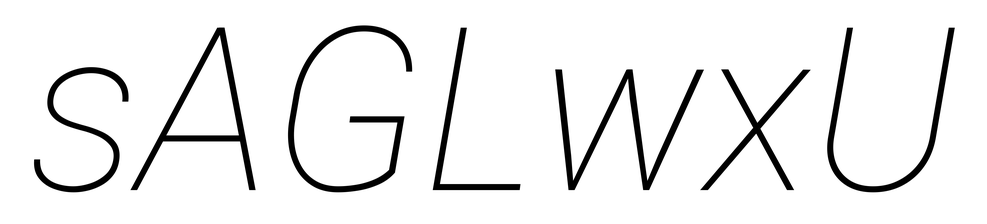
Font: Roboto-Italic_Thin_Italic